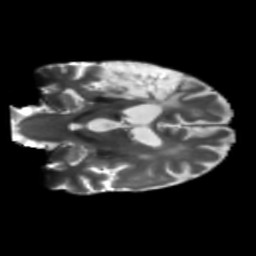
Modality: T2w
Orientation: coronal
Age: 58
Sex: male
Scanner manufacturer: siemens
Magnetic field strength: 3 T
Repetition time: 5.25 s
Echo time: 0.08 s